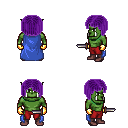
a pixel art fantasy rpg character, male body template, orc, green skin, blue cape, red pants, purple pageboy hairstyle, gold gloves, maroon shoes, dagger, four views (front, back, left, right), 2x2 character sprite sheet, small pixel art, hard edges, no anti-aliasing